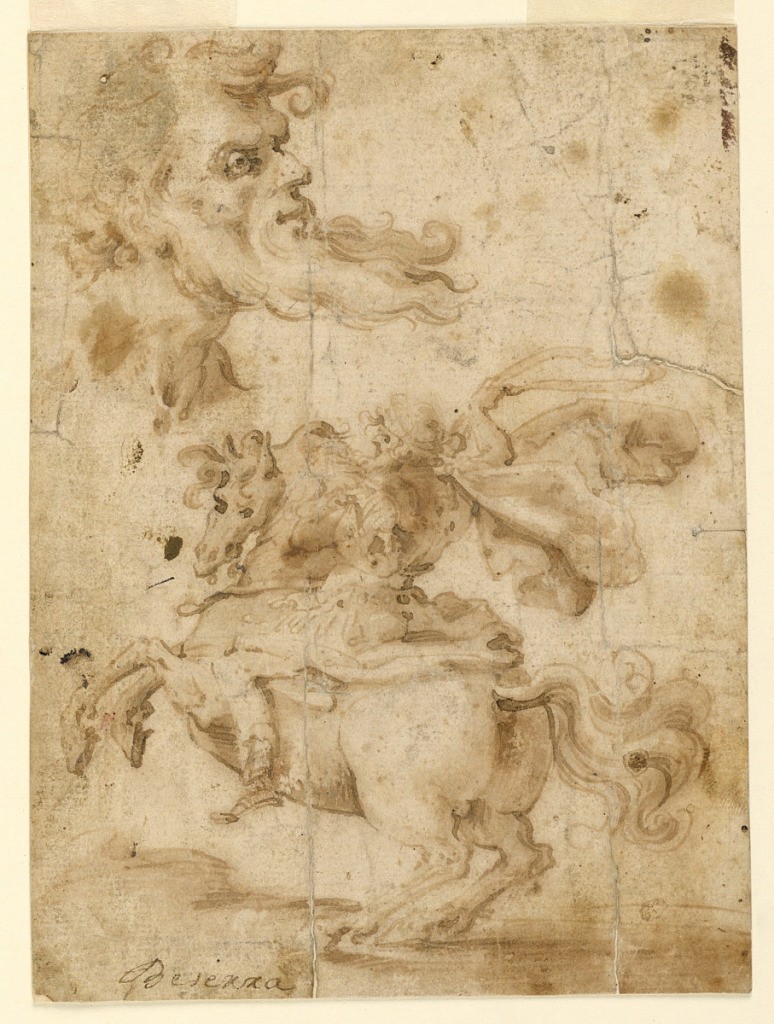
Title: The Head of a Bearded Man, a Man on Horseback
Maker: Paolo Emilio Besenzi, Italian, 1624 - 1666
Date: ca. 1650
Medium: Black chalk, pen and ink, brush and bistre on paper
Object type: Drawing
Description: The head is in the upper left corner. It is turned toward the right, and shown in profile. The beard is floating horizontally. Below: The horse is shown from the left back, galloping toward the left. It stands upon the hind legs and turns the head toward the spectator. The rider in classical attire has a head similar to the upper one